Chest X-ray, PA view. Patient: 57 years old, sex M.
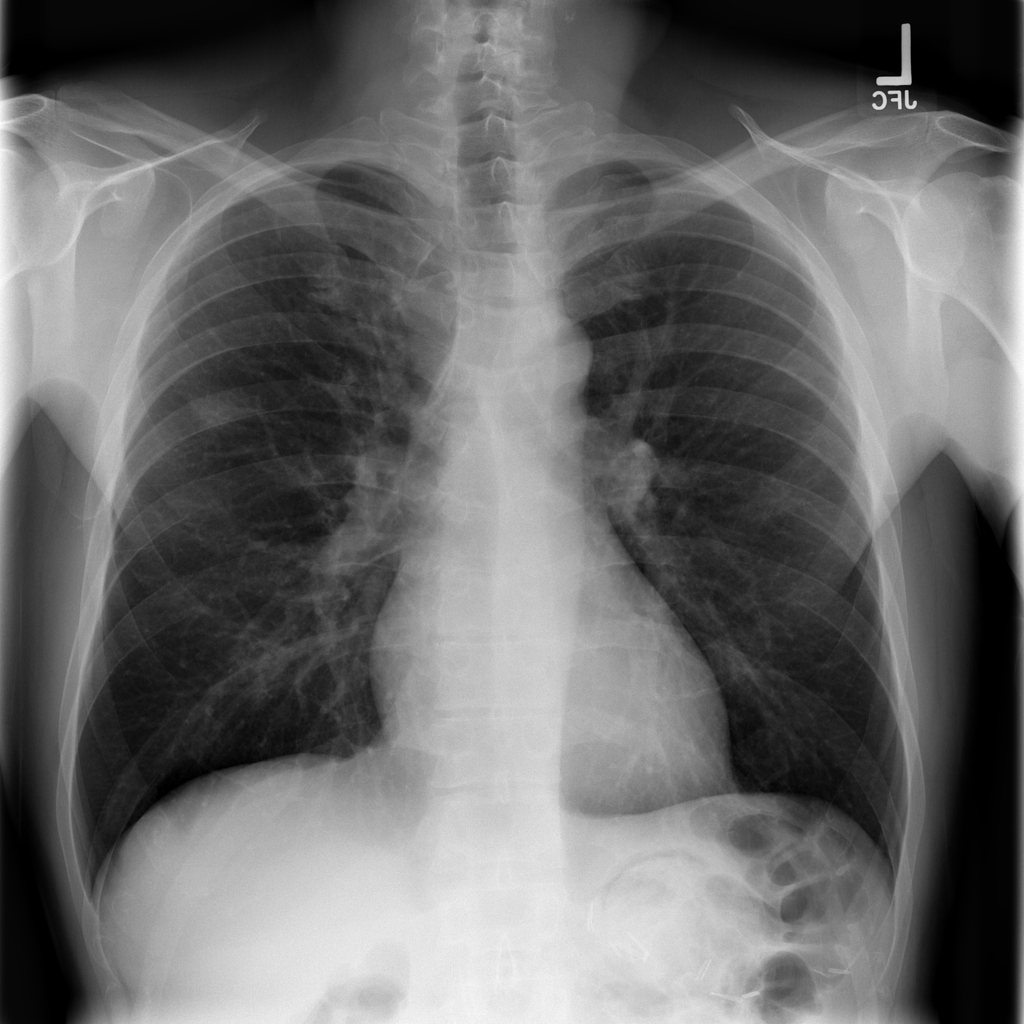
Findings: No Finding